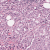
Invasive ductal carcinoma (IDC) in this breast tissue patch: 1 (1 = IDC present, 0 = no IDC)